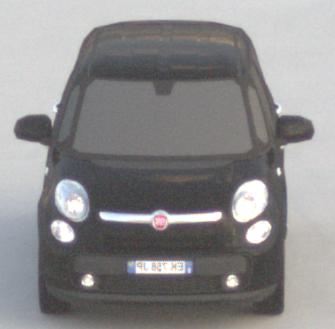
Make: Fiat
Model: 500L 1.4 16V
Detailed model: 500L (199)
Model produced from: 2012/10
Model produced until: 2017/05
Doors: 5
Color: black
Road condition: dry road
Daytime: sunrise or sunset
Contrast: low contrast